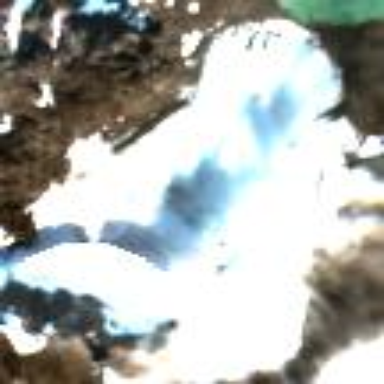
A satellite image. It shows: Stunning view of glacier.